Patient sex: F
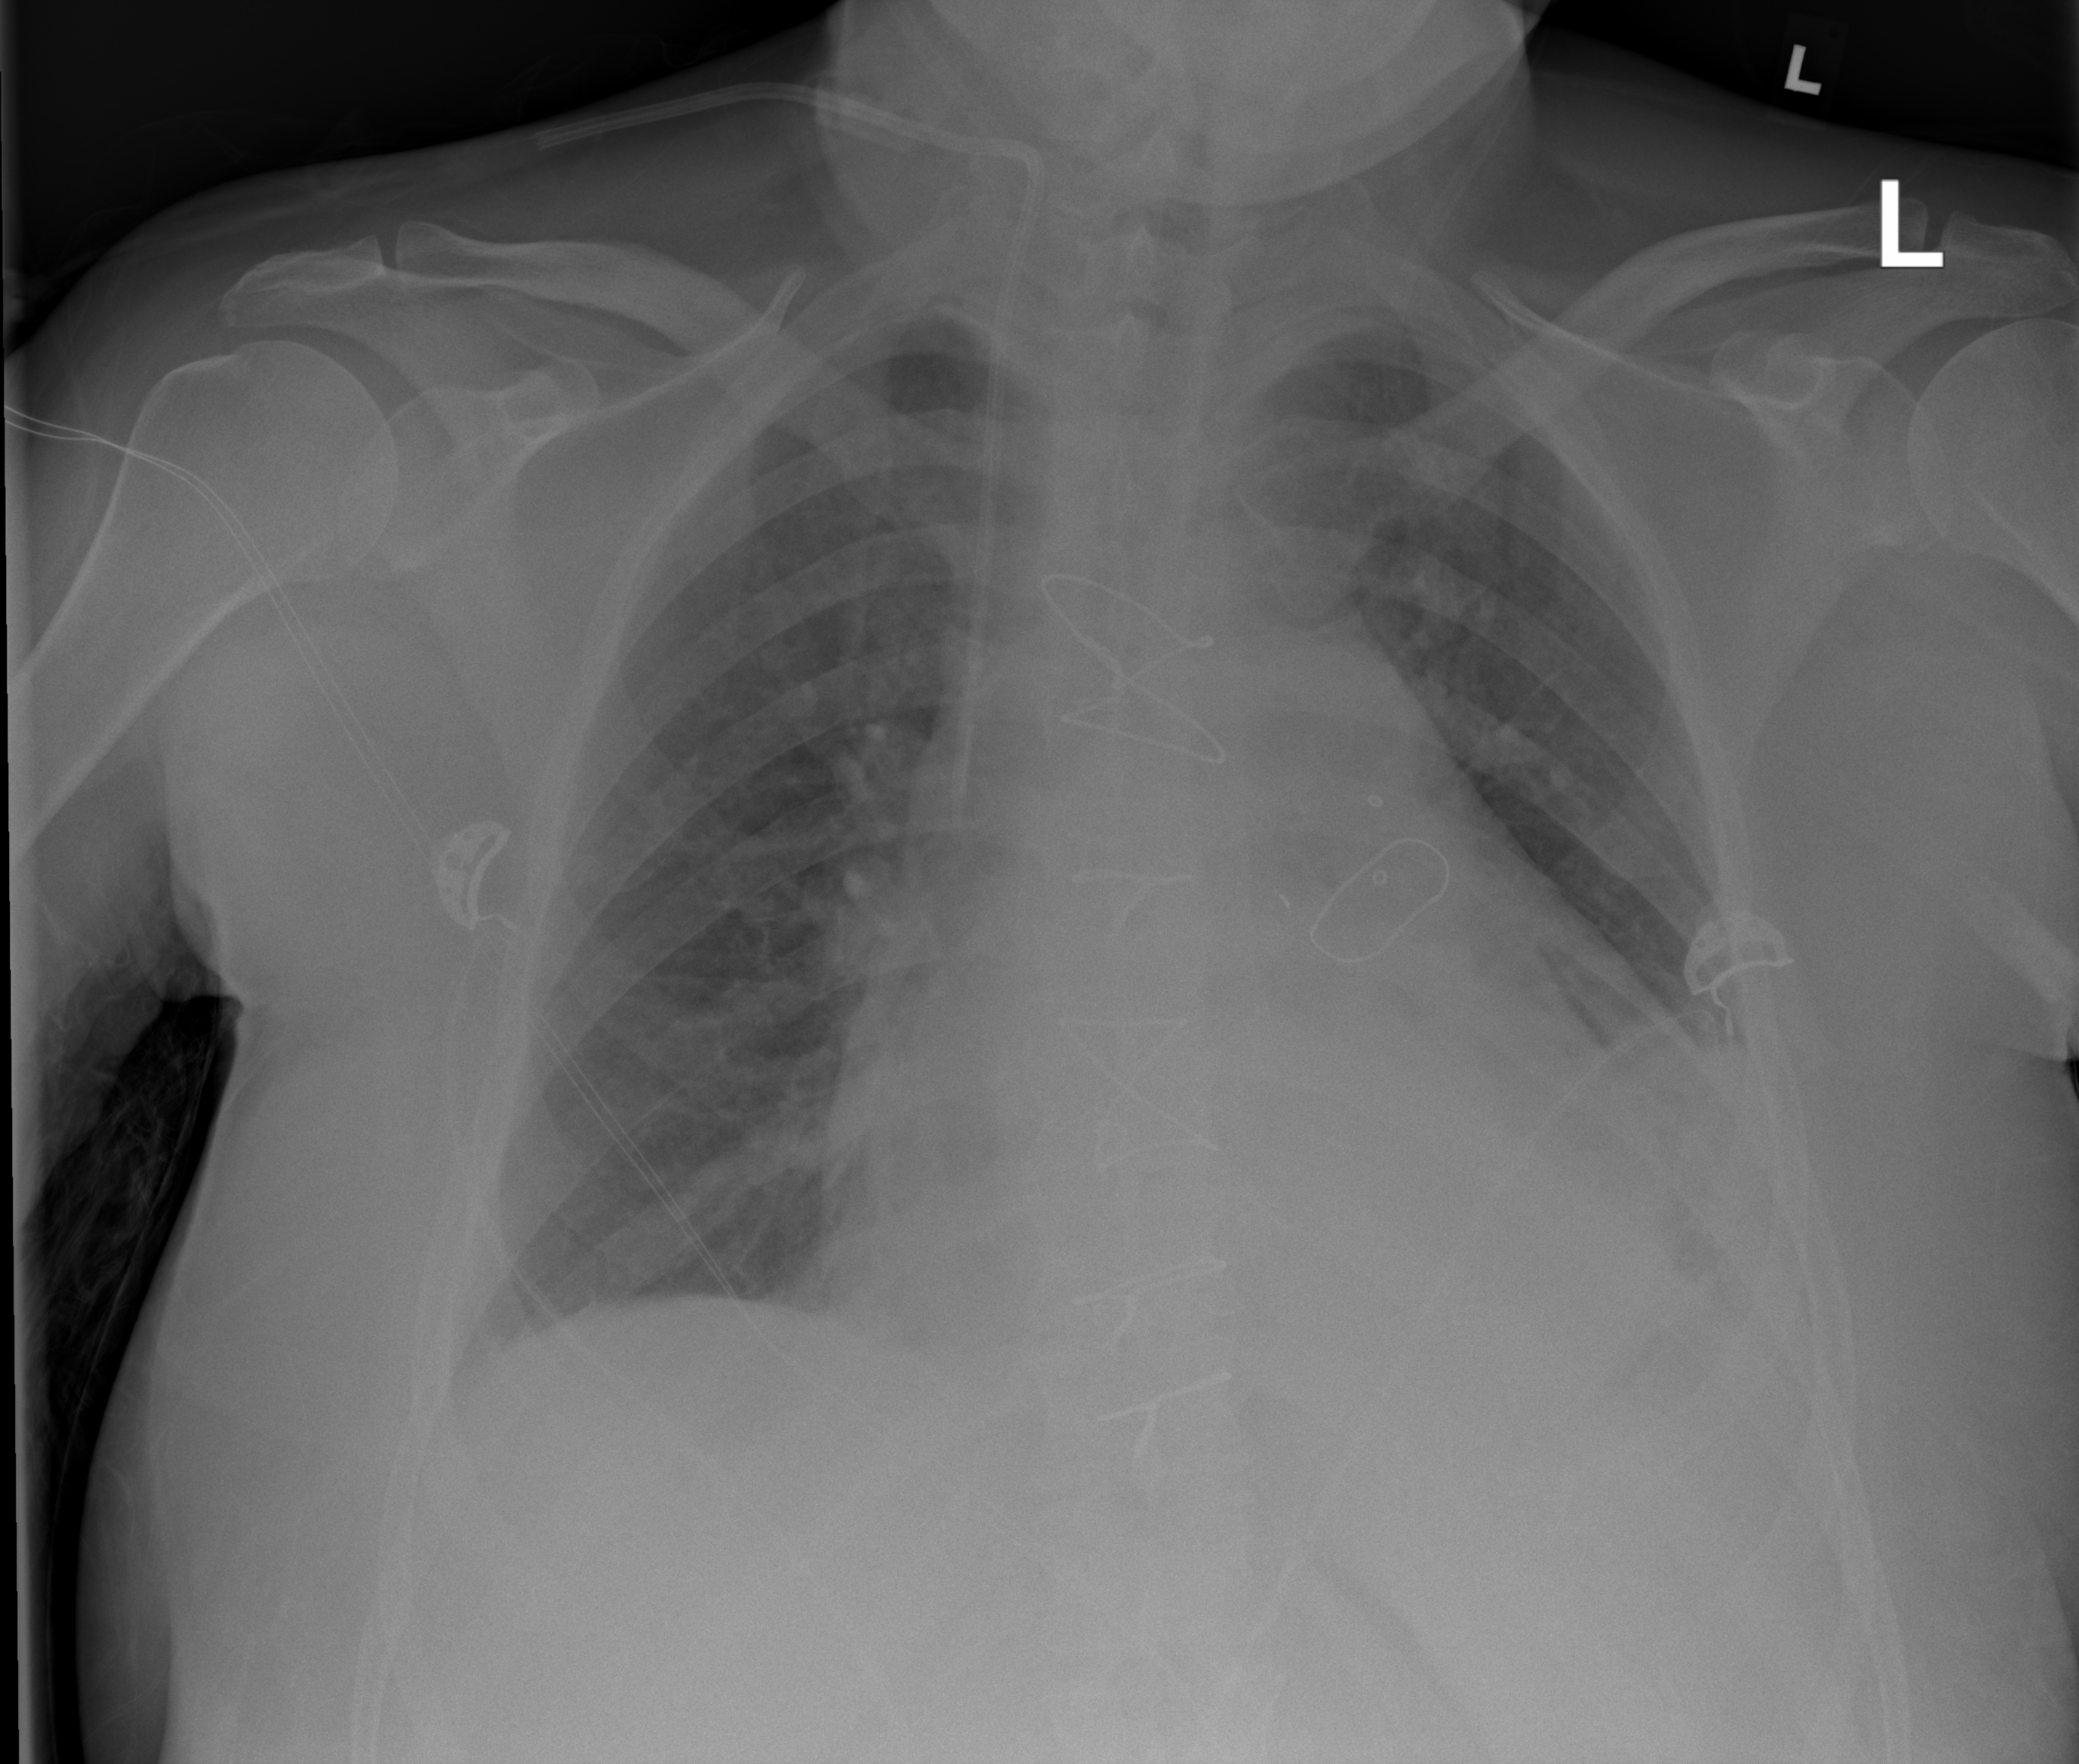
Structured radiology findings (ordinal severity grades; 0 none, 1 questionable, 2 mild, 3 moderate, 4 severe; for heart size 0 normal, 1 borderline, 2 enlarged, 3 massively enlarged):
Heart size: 2
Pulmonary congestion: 2
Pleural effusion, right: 1
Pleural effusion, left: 3
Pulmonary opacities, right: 0
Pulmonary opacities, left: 3
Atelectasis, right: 2
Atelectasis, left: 3